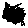
Label: hexagon